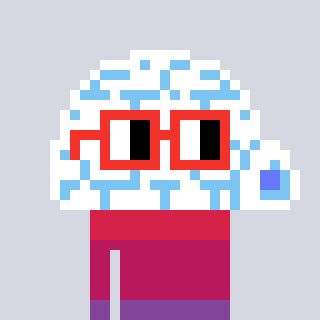
a pixel art character with square red glasses, a igloo-shaped head and a slimegreen-colored body on a cool background